You are looking at the unprocessed time series of a bearing vibration snapshot. Determine the bearing's health state. Answer with exactly one of: normal, inner_race, outer_race, ball.
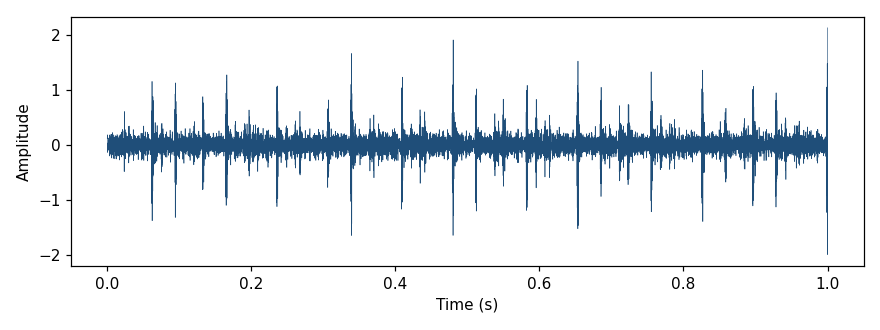
Answer: inner_race